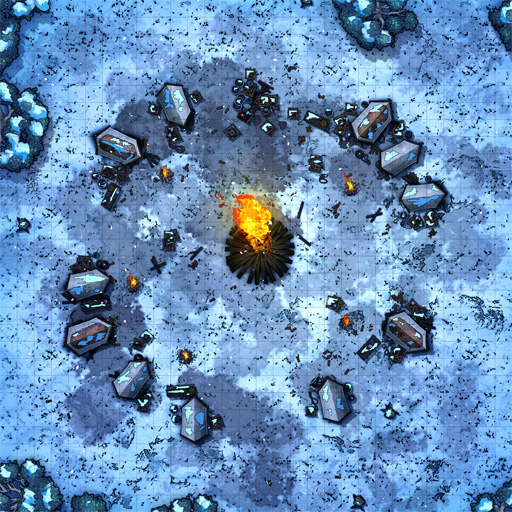
A D&D Grid Map center fire snow camp (Snowy Warriors Camp Map)